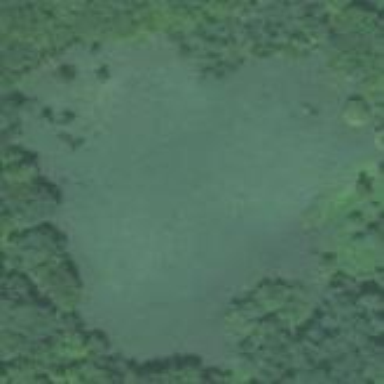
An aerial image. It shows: Pond surrounded by natural water.